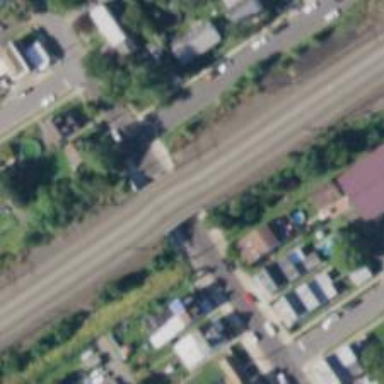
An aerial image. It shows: Bridge over railway with electrified contact lines.